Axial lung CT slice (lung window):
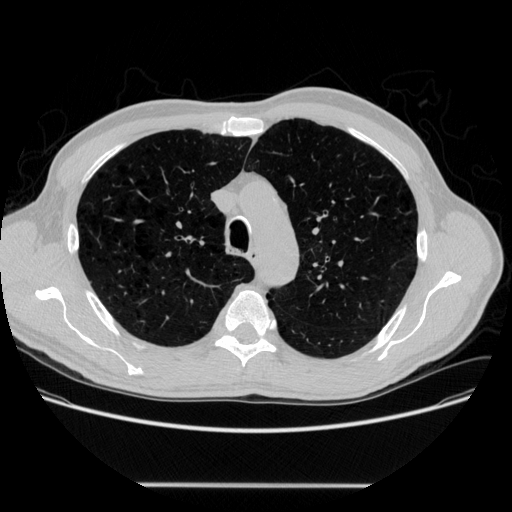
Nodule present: no